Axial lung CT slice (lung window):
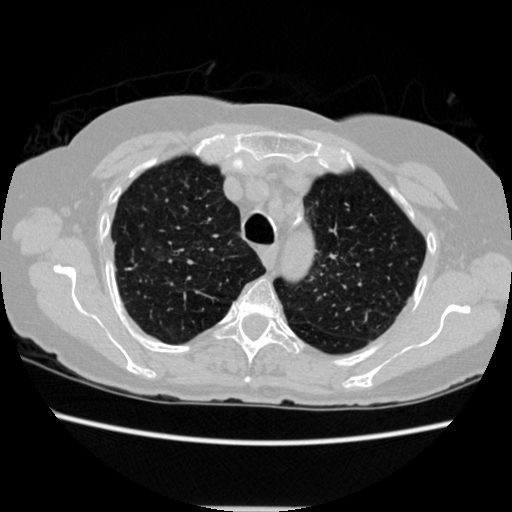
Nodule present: no